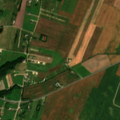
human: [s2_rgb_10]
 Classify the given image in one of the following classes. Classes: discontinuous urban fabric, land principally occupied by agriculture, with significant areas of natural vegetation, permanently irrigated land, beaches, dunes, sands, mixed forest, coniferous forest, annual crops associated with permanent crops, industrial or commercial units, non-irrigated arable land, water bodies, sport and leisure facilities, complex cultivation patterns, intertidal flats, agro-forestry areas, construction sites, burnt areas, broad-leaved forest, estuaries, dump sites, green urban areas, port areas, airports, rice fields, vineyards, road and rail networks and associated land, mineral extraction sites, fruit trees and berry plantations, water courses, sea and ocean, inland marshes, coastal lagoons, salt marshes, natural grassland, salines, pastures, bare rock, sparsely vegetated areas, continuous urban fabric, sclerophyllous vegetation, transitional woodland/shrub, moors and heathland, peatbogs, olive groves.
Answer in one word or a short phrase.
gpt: non-irrigated arable land, complex cultivation patterns, broad-leaved forest